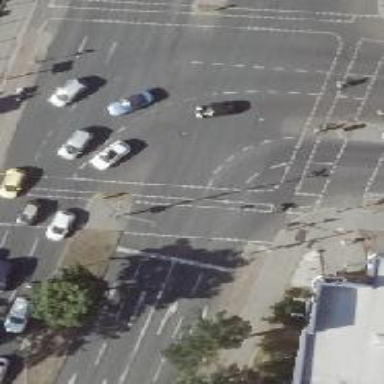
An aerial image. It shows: Crossing with traffic signals.